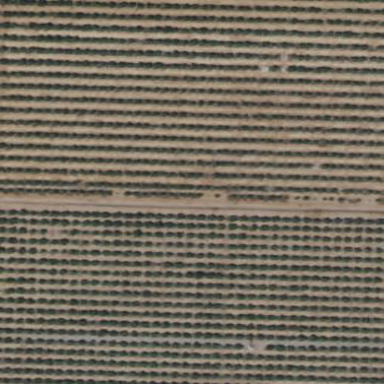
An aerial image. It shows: Orange orchard with beautiful orange trees.